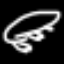
Label: frog